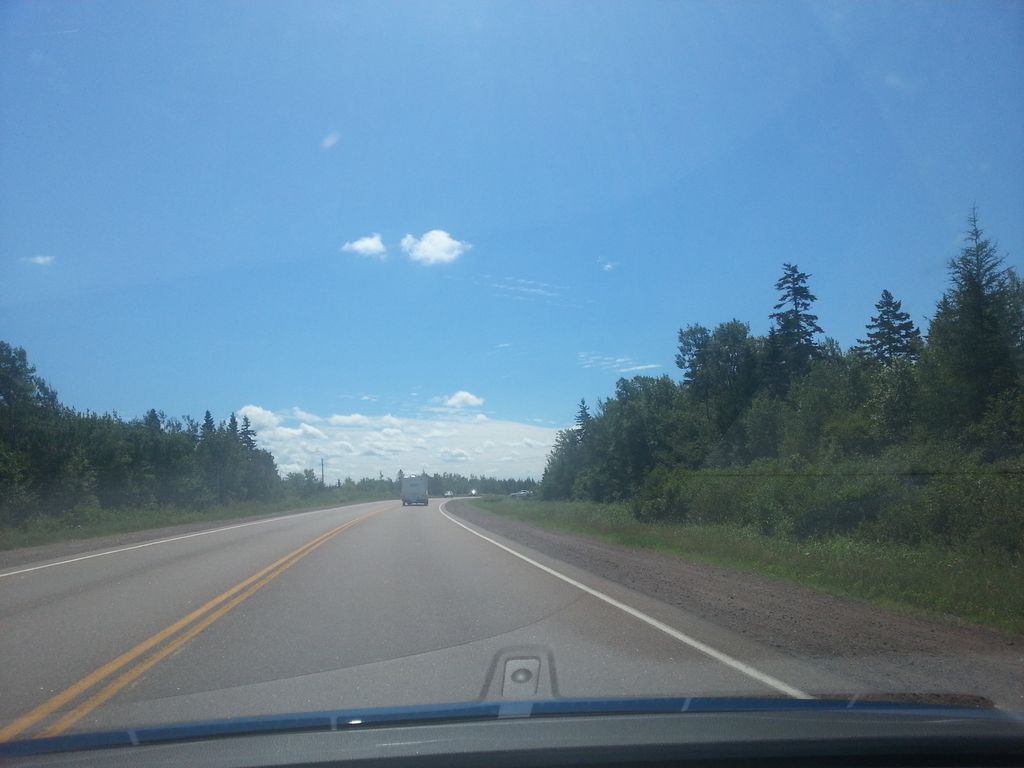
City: charlottetown